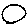
Label: circle